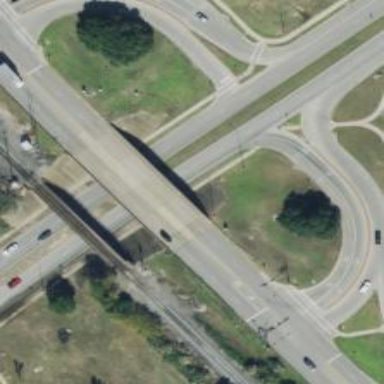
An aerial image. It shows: Primary highway with bridge.